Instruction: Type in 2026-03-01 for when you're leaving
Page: home
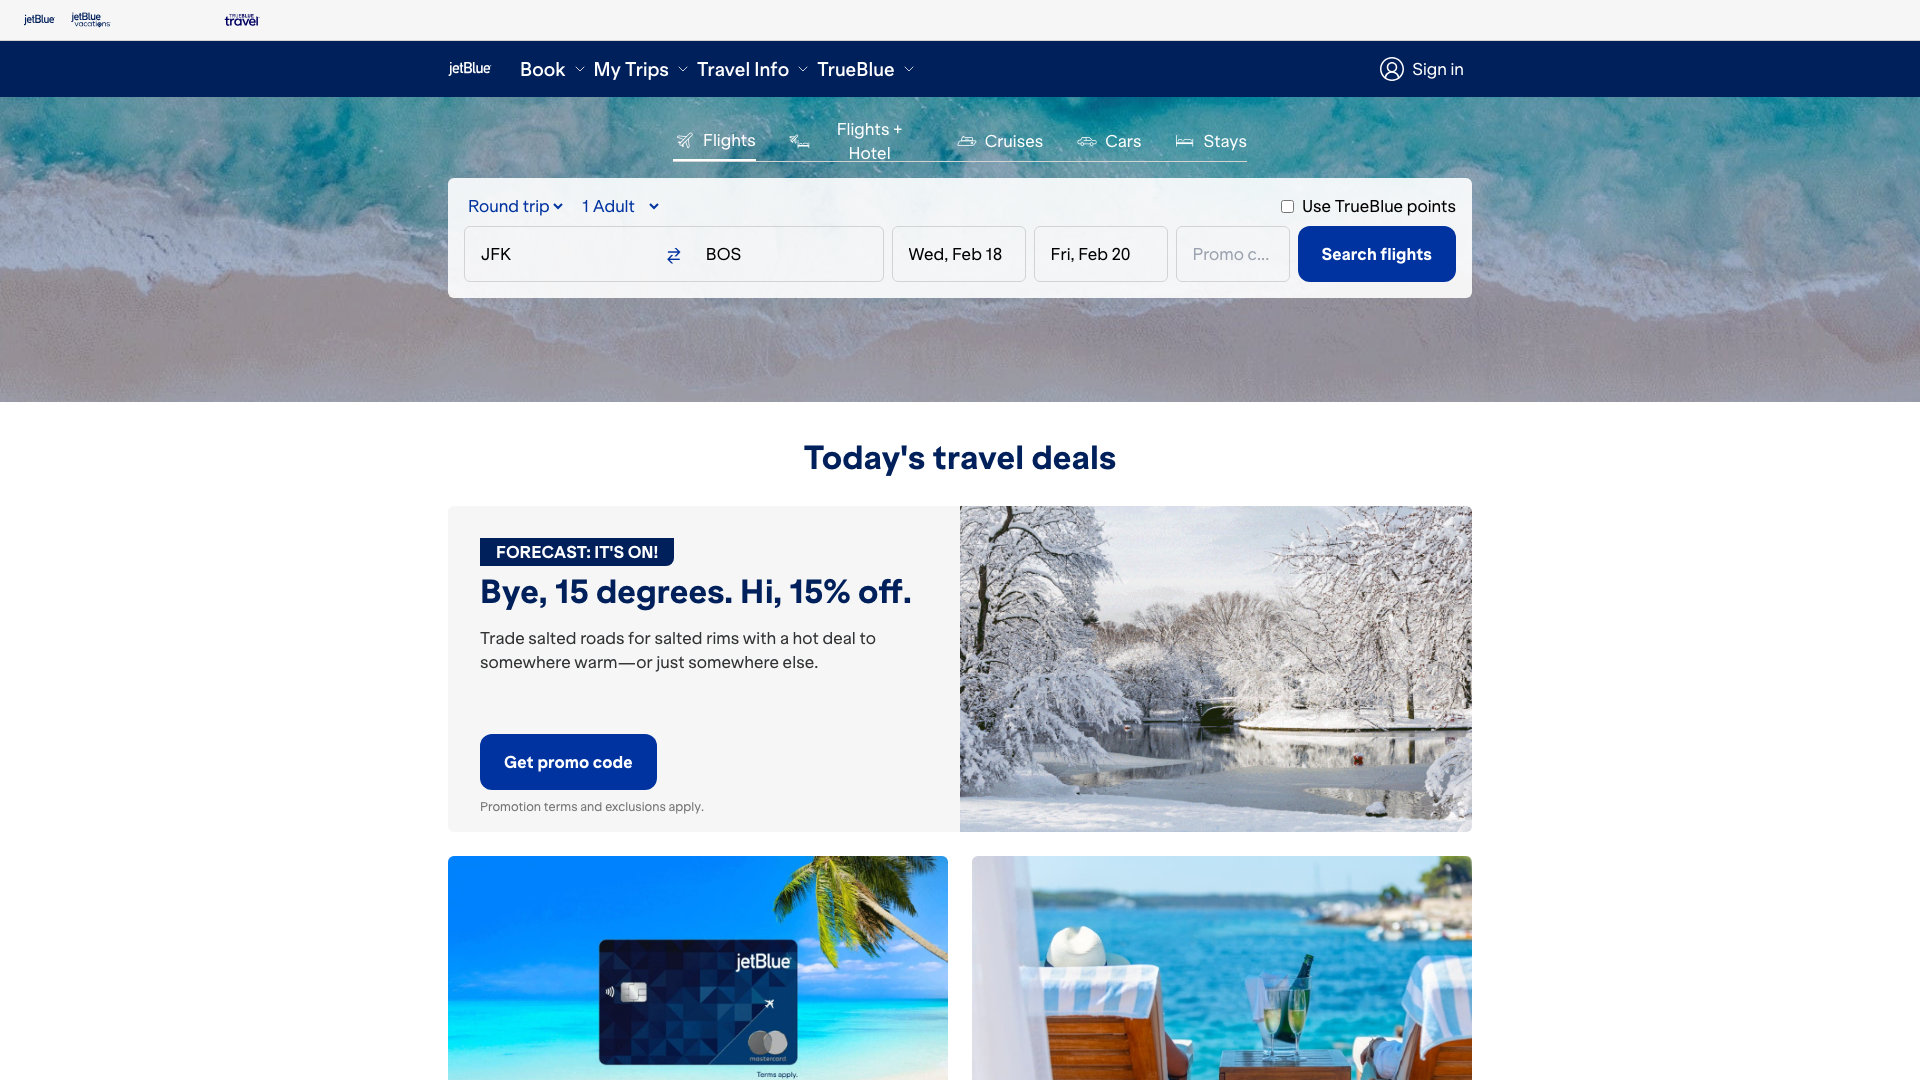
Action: type